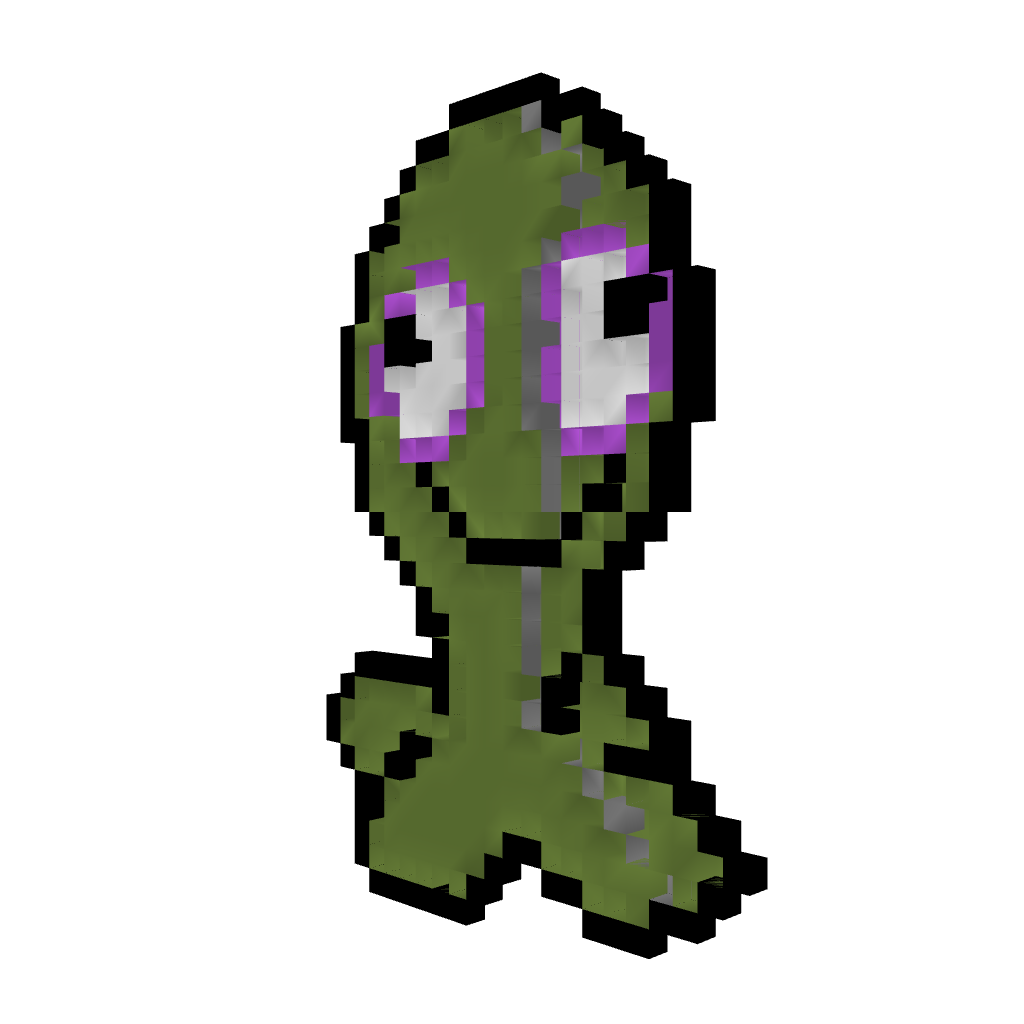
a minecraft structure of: ChuChu bad low quality